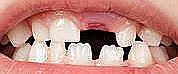
Condition: hypodontia